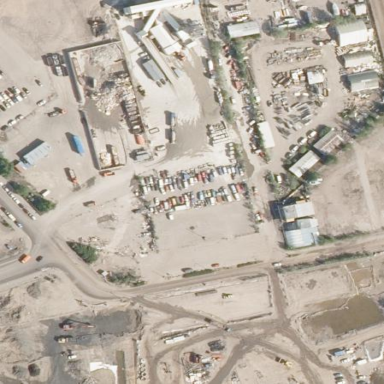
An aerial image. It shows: Industrial area.